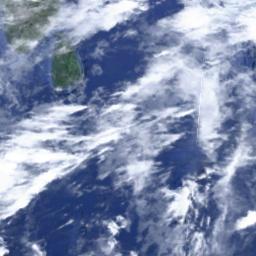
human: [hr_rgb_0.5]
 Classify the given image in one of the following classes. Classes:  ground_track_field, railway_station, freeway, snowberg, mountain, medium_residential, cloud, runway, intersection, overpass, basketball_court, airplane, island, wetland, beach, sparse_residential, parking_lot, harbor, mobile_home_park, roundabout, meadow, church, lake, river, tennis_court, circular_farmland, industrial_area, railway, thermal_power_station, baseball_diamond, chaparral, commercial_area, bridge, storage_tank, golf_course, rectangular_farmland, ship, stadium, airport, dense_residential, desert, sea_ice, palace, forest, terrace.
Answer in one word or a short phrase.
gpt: cloud